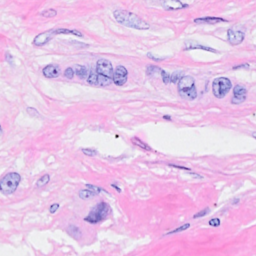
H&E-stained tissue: Breast